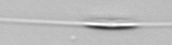
Label: Cylindrotheca